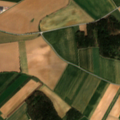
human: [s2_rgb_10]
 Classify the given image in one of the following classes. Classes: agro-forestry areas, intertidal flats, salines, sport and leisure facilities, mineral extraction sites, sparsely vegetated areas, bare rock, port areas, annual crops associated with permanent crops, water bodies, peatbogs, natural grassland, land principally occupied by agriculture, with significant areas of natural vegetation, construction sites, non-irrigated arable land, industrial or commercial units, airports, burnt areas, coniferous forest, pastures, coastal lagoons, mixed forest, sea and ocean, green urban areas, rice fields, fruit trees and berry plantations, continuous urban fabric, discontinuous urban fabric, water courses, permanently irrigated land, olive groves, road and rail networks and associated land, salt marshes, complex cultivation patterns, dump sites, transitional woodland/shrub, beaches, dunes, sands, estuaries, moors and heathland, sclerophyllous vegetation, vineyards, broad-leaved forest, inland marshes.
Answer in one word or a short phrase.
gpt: discontinuous urban fabric, non-irrigated arable land, land principally occupied by agriculture, with significant areas of natural vegetation